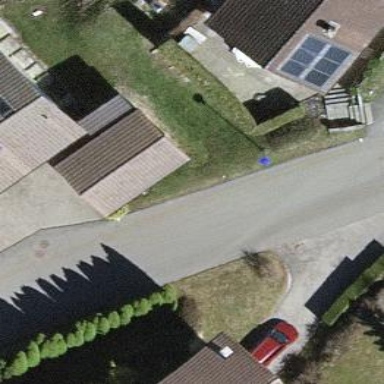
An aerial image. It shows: Garage building.